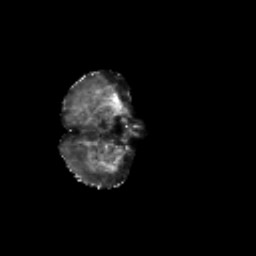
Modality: FA
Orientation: axial
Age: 23
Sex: male
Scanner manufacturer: siemens
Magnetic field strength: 3 T
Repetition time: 8.8 s
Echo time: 0.085 s